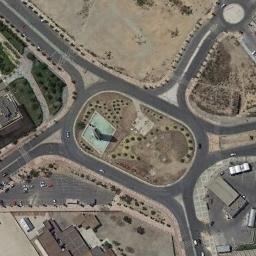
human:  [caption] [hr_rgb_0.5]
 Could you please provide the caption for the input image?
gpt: Several buildings are next to the roundabout .

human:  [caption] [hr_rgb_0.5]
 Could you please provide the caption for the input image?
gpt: The roundabout with five exits and entrances connects five roads and some buildings are next to the roundabout .

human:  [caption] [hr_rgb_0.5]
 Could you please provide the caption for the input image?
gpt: The roundabout is on the bare land next to buildings and trees .

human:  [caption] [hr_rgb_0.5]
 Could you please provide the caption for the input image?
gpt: There are several moving vehicles on the road at the roundabout, Many buildings and some trees and a few lawns around the roundabout .

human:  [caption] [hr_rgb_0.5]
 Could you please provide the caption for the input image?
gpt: There are some buildings beside the roundabout .